Field crop: tomato
Growth stage: 1
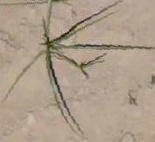
Species: cyperus